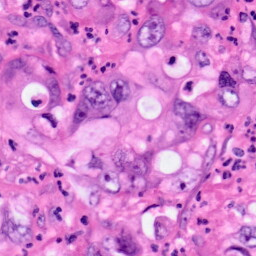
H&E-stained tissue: Pancreatic